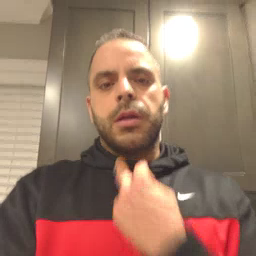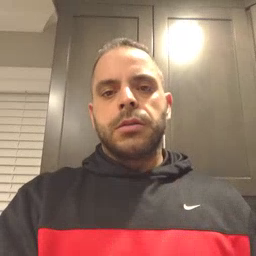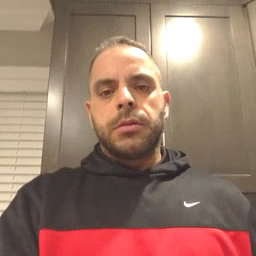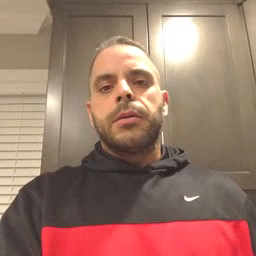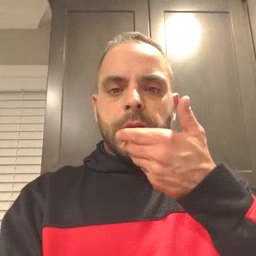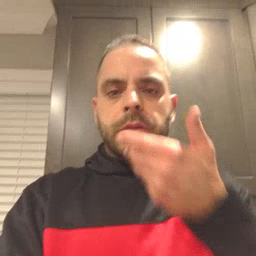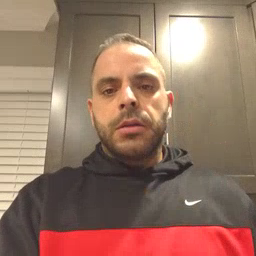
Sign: pizza